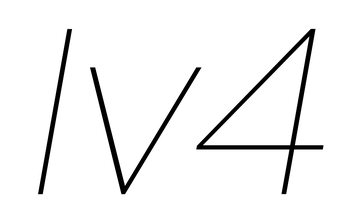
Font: Poppins-ThinItalic